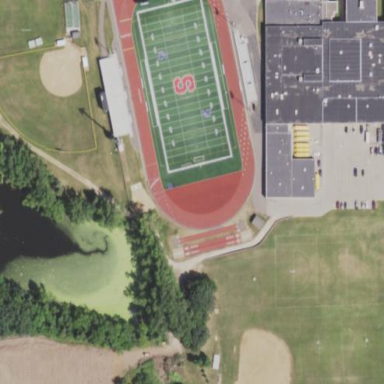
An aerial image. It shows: American football pitch.